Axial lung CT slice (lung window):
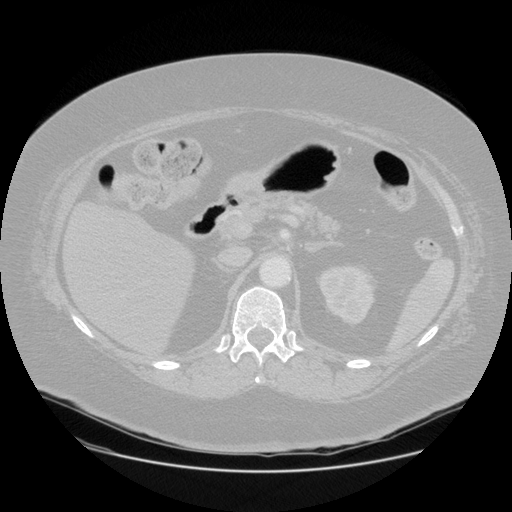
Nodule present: no